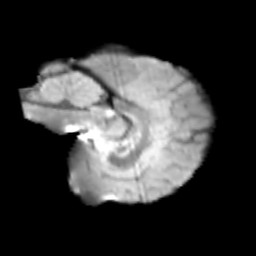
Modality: T2w
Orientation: sagittal
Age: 13
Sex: female
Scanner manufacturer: siemens
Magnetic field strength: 3 T
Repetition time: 3.8 s
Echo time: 0.07 s